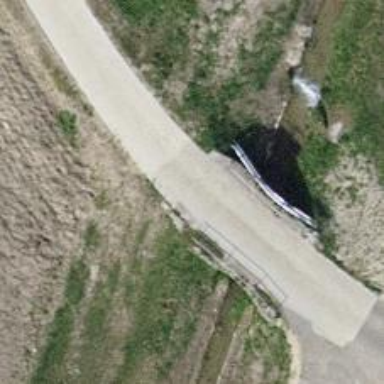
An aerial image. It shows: Concrete track road with bridge. The track is of grade1.